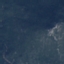
Label: HerbaceousVegetation